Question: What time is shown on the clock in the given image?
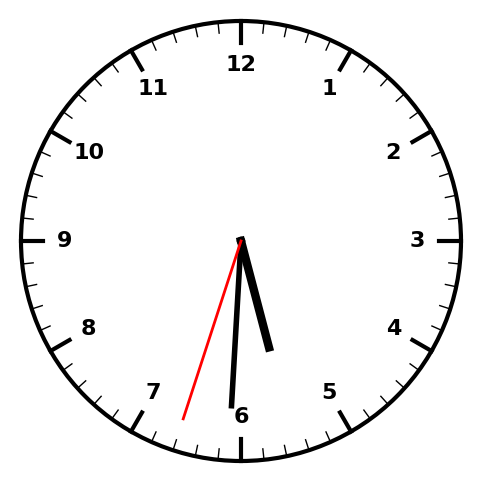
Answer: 05:30:33